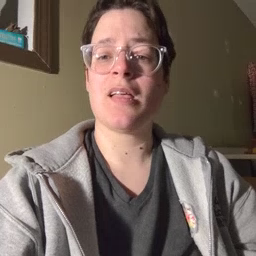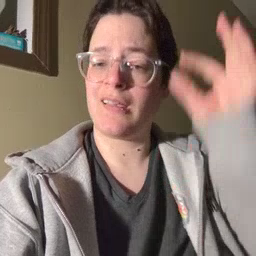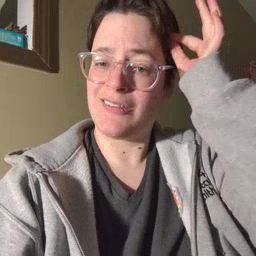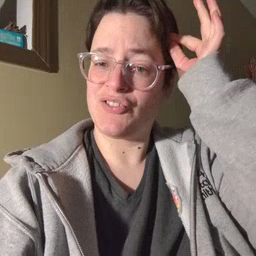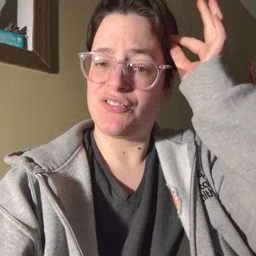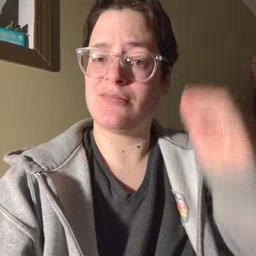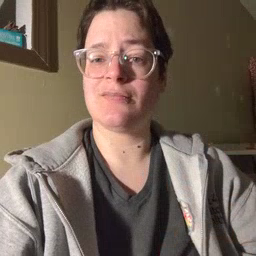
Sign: hair